Chest X-ray:
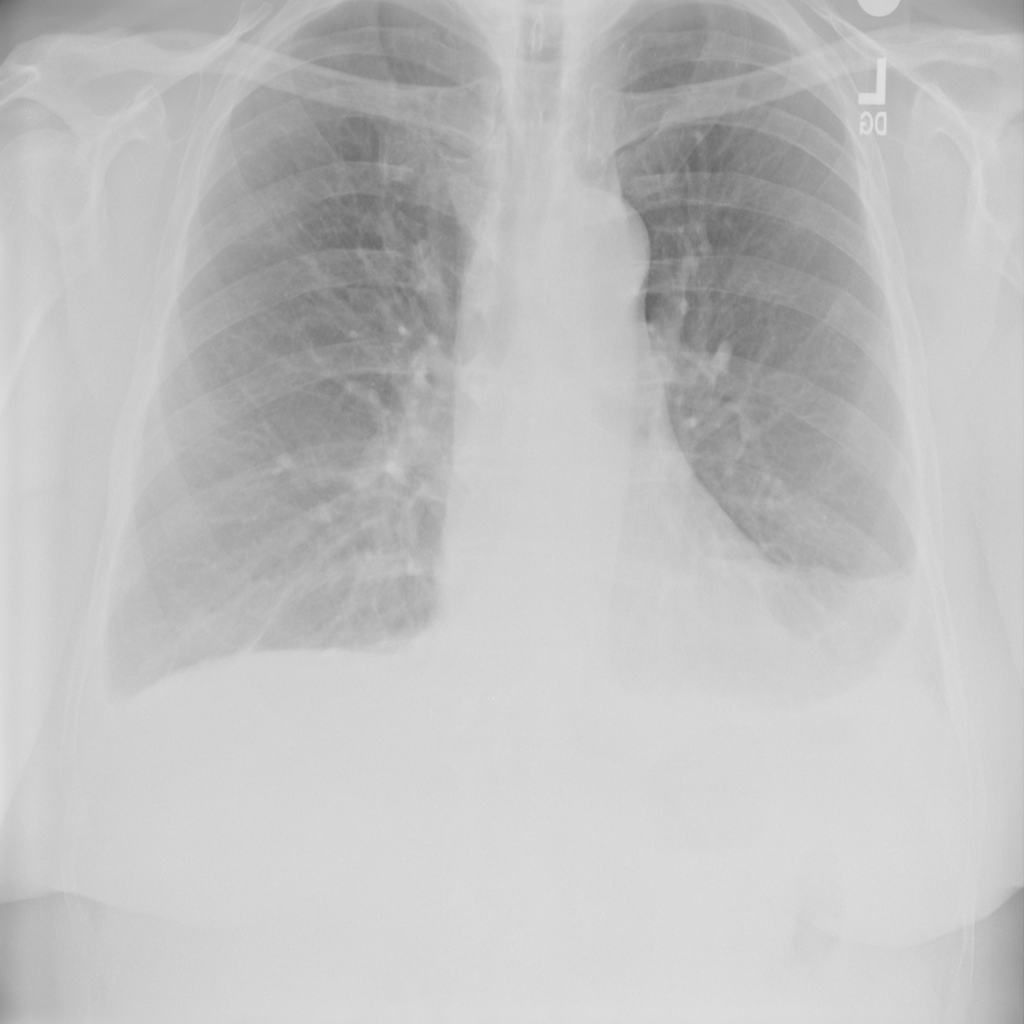
Findings: Consolidation, Effusion
No abnormal finding: no